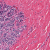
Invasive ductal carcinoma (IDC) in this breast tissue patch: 0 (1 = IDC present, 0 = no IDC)